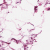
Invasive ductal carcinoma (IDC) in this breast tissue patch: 0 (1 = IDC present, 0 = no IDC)